Platform: macOS
Application: Chrome
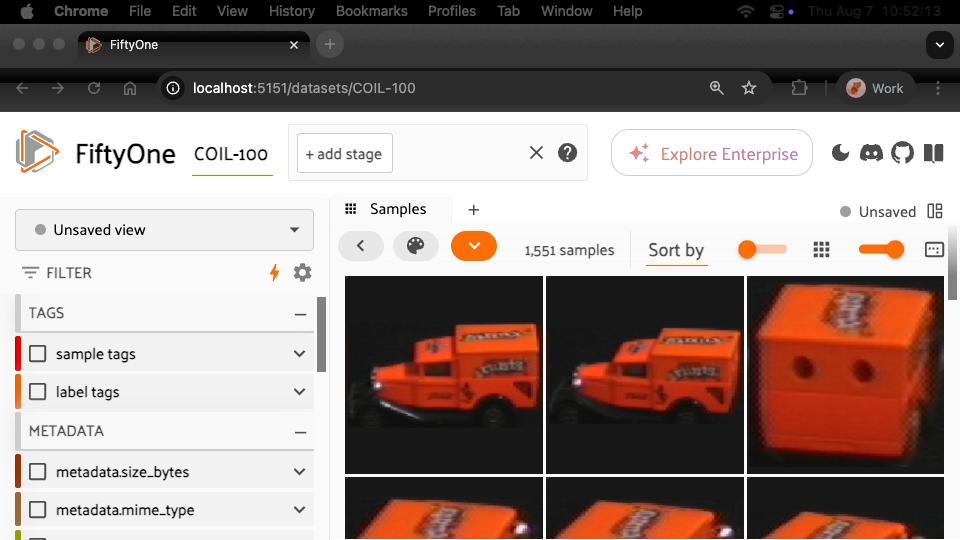
task_description: Add a new panel next to the samples panel
action_type: click
element_info: Icon
steps_since_start: 1